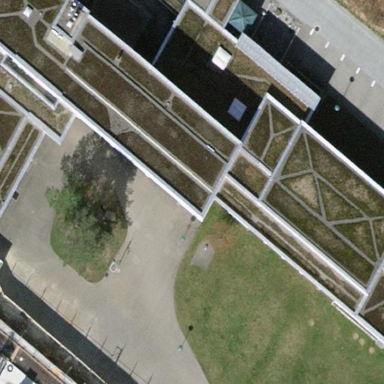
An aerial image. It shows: Secondary school building.